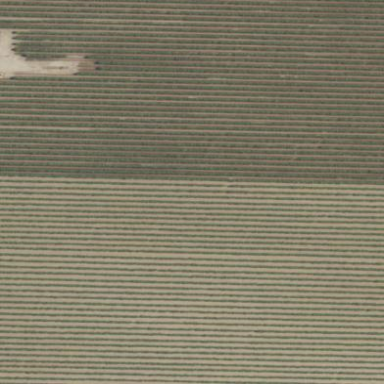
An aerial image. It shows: Vineyard.